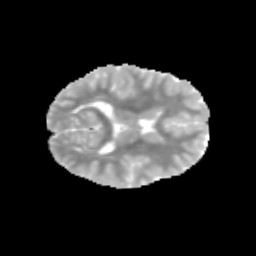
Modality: MD
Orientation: axial
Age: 11
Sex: female
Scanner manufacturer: siemens
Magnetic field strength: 3 T
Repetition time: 3.8 s
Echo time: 0.07 s